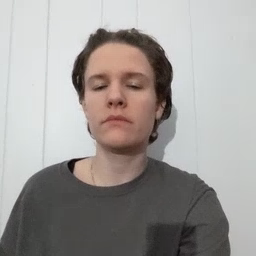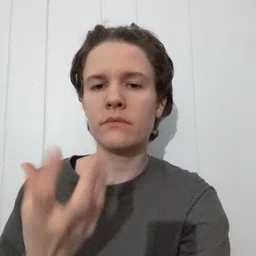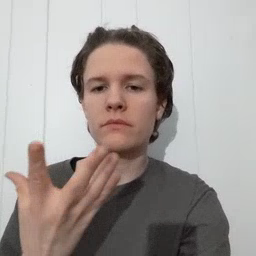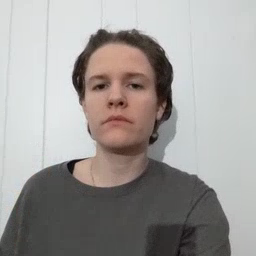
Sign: many